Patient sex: M
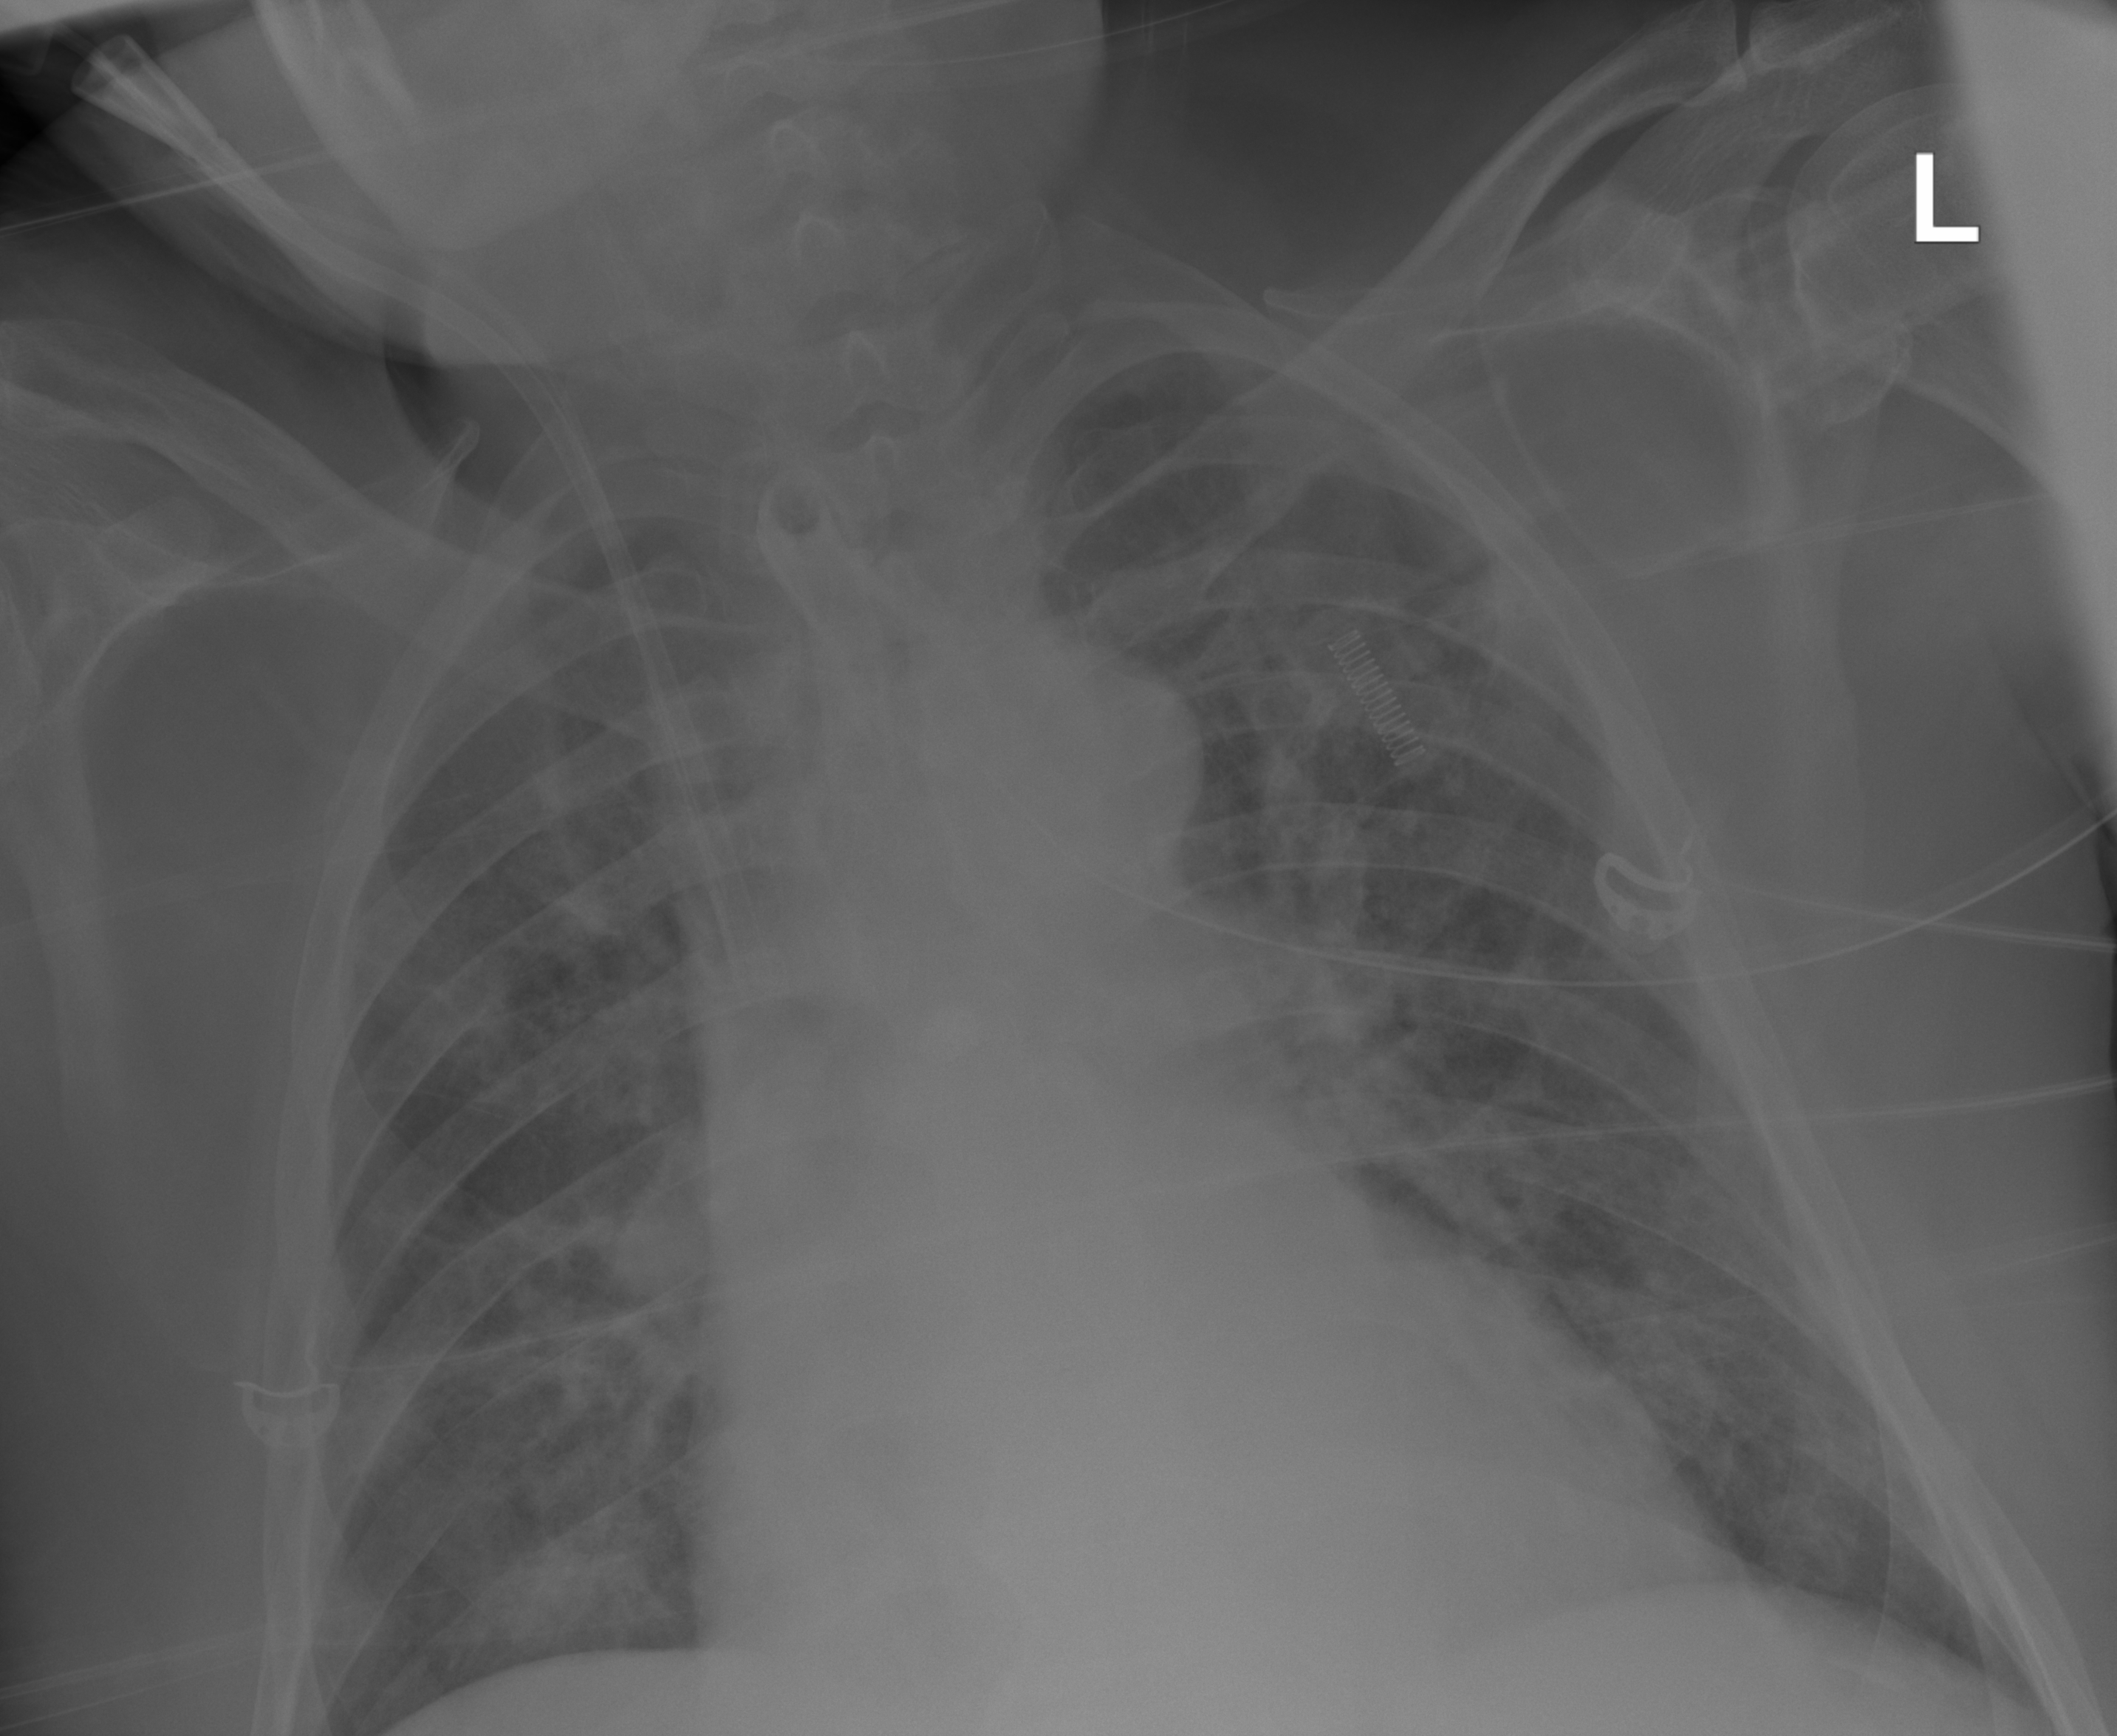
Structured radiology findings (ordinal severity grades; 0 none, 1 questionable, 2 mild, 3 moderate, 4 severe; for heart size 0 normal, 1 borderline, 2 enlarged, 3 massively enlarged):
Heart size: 2
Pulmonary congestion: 0
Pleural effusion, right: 0
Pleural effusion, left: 0
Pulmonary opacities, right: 2
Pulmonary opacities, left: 2
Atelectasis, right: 2
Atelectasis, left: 2